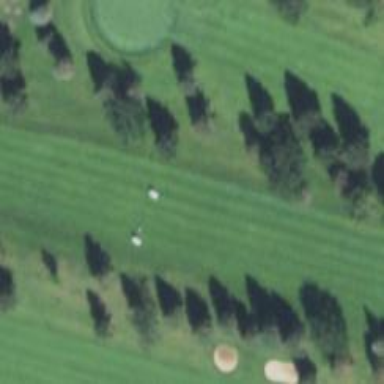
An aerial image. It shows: Golf fairway surrounded by grass.